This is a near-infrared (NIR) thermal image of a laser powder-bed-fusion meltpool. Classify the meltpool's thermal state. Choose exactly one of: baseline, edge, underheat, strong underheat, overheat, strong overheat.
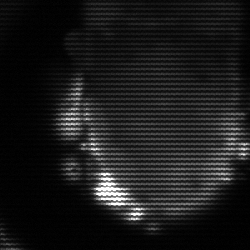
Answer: baseline